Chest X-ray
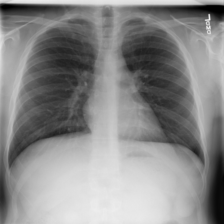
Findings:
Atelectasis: negative
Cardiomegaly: negative
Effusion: negative
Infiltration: negative
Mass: negative
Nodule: negative
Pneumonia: negative
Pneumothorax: negative
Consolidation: negative
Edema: negative
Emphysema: negative
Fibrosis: negative
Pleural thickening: negative
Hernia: negative